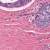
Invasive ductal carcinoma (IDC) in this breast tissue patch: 0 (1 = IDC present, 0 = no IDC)